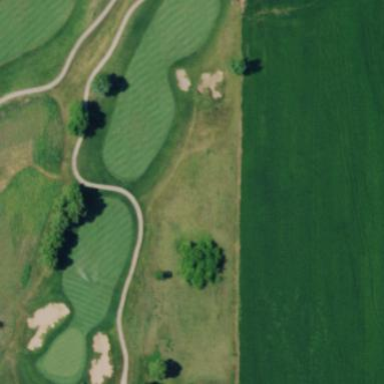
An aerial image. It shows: Golf rough area.